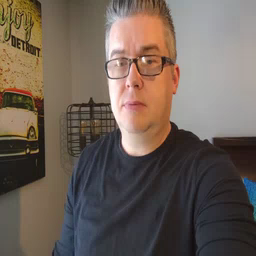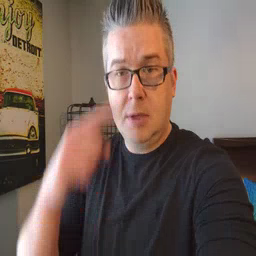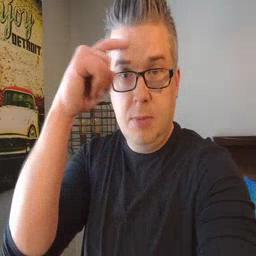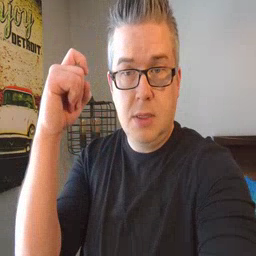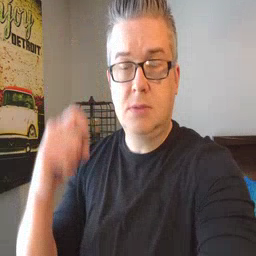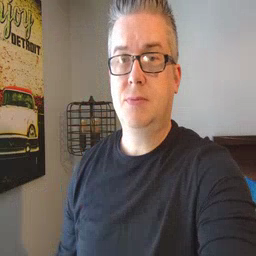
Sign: because